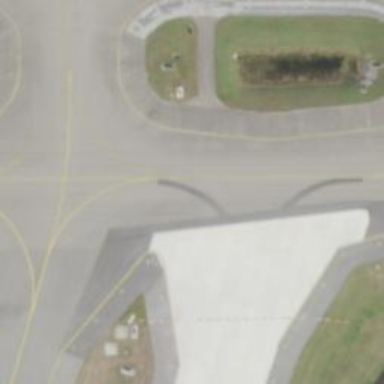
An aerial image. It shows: Image of taxiway at airport.